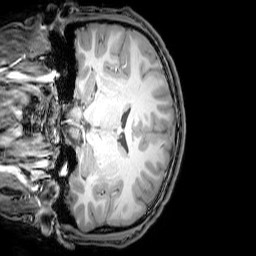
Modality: T1w
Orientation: coronal
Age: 20
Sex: male
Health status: healthy
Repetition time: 0.081 s
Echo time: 0.037 s